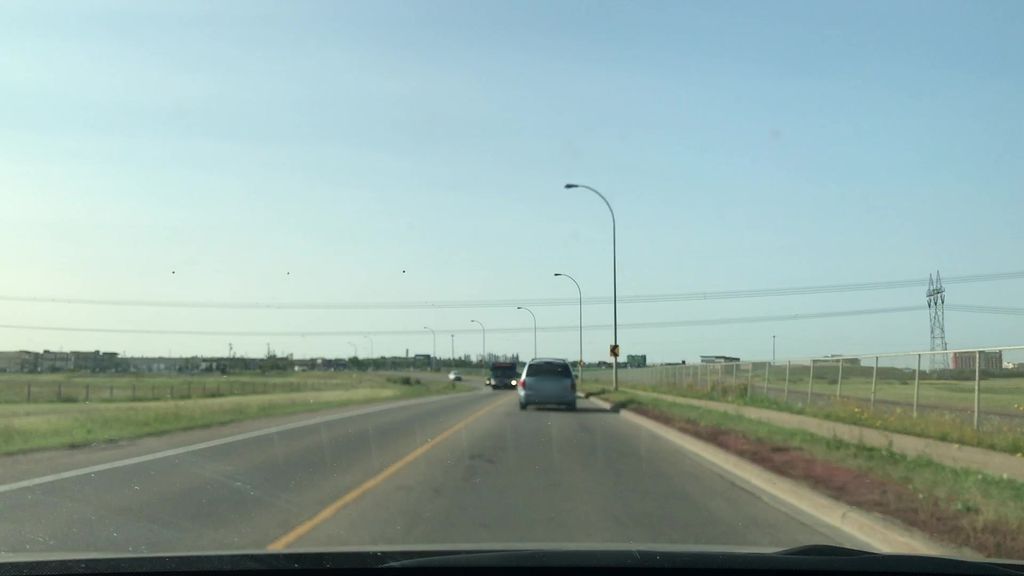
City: edmonton